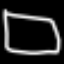
Label: square